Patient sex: M
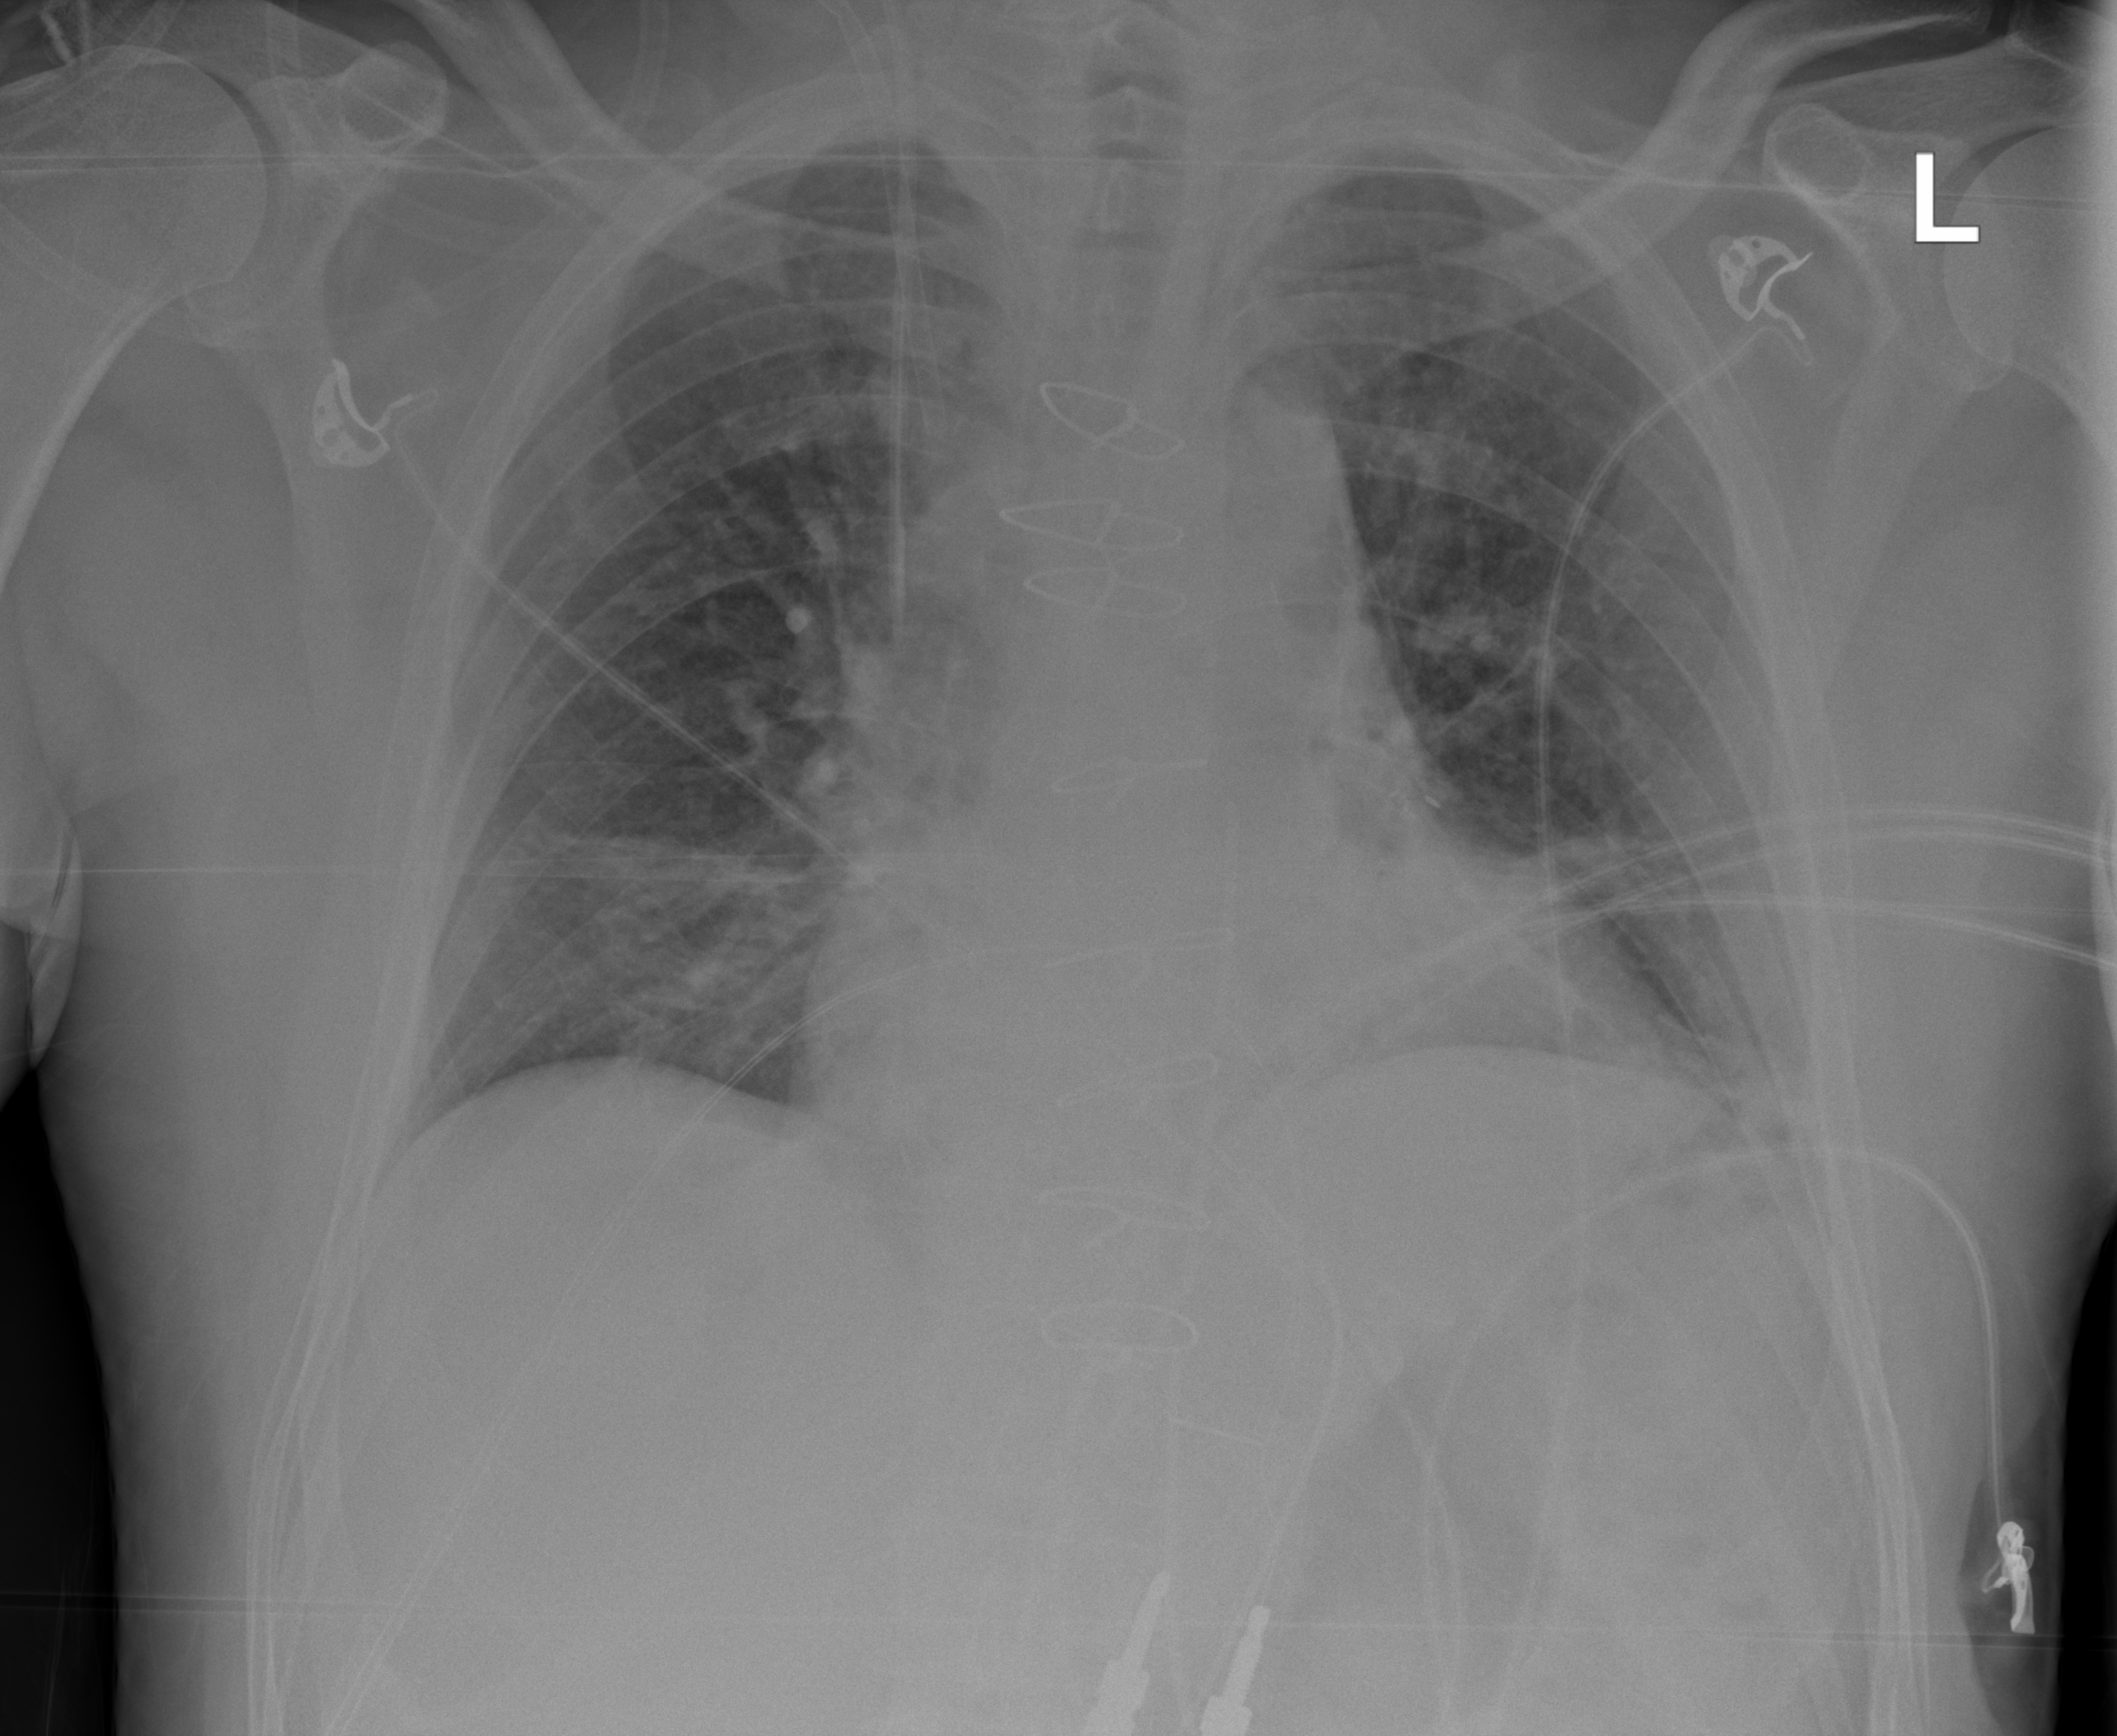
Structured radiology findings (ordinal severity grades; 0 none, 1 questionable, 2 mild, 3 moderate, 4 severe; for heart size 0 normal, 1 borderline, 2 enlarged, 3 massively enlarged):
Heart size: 0
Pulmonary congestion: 1
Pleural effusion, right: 0
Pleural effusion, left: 1
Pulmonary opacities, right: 1
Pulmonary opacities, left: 0
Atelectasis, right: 0
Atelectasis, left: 2